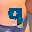
Label: 9